Question:
Table structure is as below:
'''
Id | Category | DisplayName | FieldName | FieldType | FieldLength | IsRequired
'''
Please see screenshot for details.
On selection of a category all HTML fields defined in table against that category should populate in view.
And how to validate on form submit.
I have more than 400 categories.
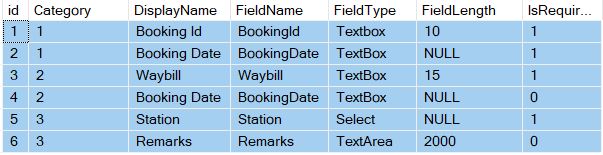
Answer: This is what I think you can do.
First declare a 'class' call it any name, I will use 'SampleClass'
'''
public class SampleClass
{
public int Id { get; set; }
public string Category { get; set; }
public string DisplayName { get; set; }
public string FieldName { get; set; }
public string FieldType { get; set; }
public string FieldLength { get; set; }
public int IsRequired { get; set; }//you can convert this to boolean to make it easier
}
'''
Secondly, populate this class from the db in the Controller
'''
//assuming you are using linq query
var allEntry = context.Table.Where(m => m.Category == SelectedCategory);
var allViews = new List<SampleClass>();
foreach (var entry in allEntry)
{
allViews.Add(new SampleClass
{
FieldName = entry.FieldName,
//and so on...
});
}
'''
Third and in the view do this as I said in the comment
'''
@using (Html.BeginForm("ActionName", "ControllerName", FormMethod.Post, new { @class = "forms-horizontal", role = "form" }))
{
<div class="form-horizontal">
<h4>Title of the form</h4>
<hr /><br />
@foreach (var a in List<SampleClass>)//note this(List<SampleClass>) will be passed from the controller to the view.
{
switch (a.FieldType)
{
case "Test":
<div class="form-group">
<label for="@a.FieldName"></label>
<input id="@a.FieldName" type="text" name="@a.FieldName" required="@(a.IsRequired == 1 ? "required" : "")" />
</div>
break;
case "Number":
<div class="form-group">
<label for="@a.FieldName"></label>
<input id="@a.FieldName" type="number" name="@a.FieldName" required="@(a.IsRequired == 1 ? "required" : "")" />
</div>
break;
case "Select":
<div class="form-group">
<label for="@a.FieldName"></label>
@Html.DropDownList(a.FieldName, new SelectList(DbUtils.GetEvaluations(), "Value", "Text", null), "Select..", new { @required = @a.IsRequired == 1 ? "required" : "" })
</div>
break;
}
}
<div class="form-group">
<div class="col-md-offset-3 col-md-9">
<input type="submit" value="Submit" class="btn btn-primary" />
</div>
</div>
</div>
}
'''
You can have more 'cases' in your select clause depending on what you need.
Hope this helps..